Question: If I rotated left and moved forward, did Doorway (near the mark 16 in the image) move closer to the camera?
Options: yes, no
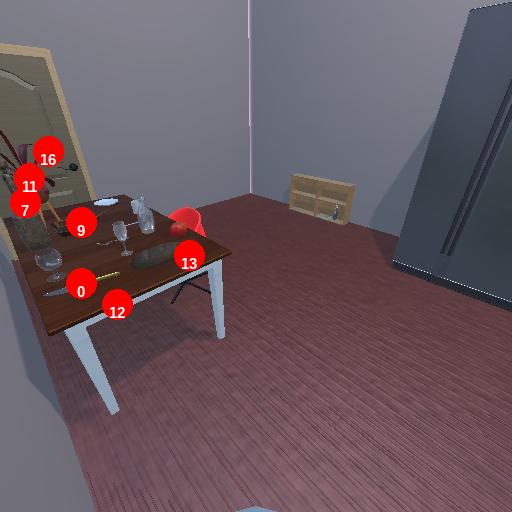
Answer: yes